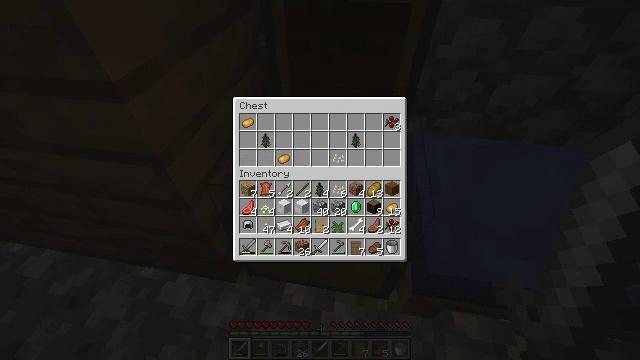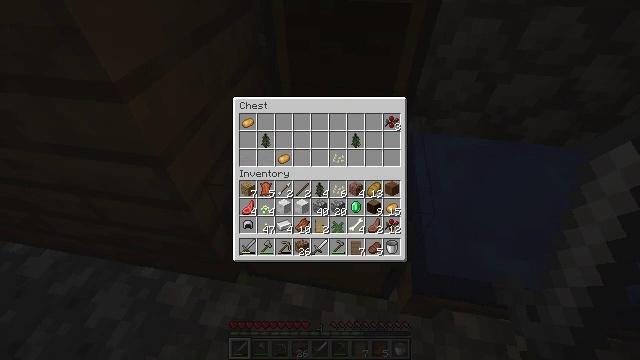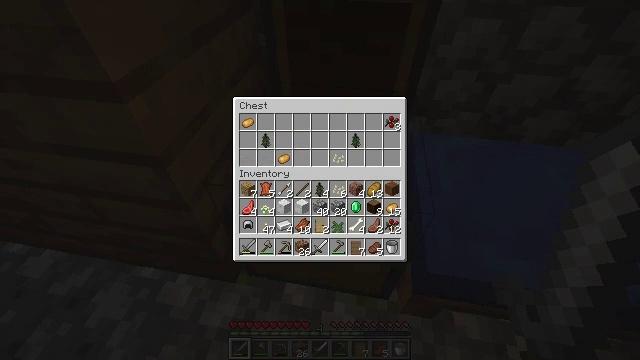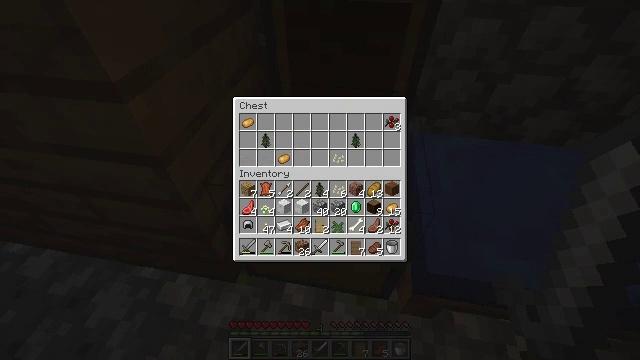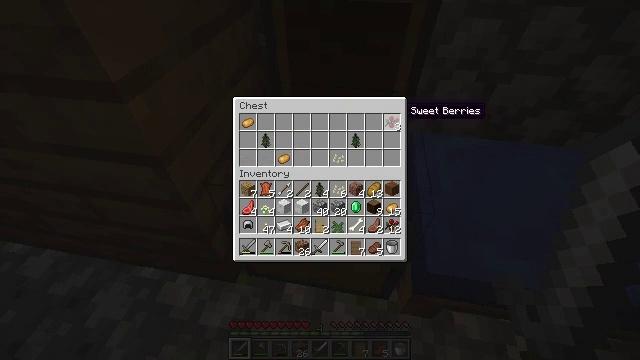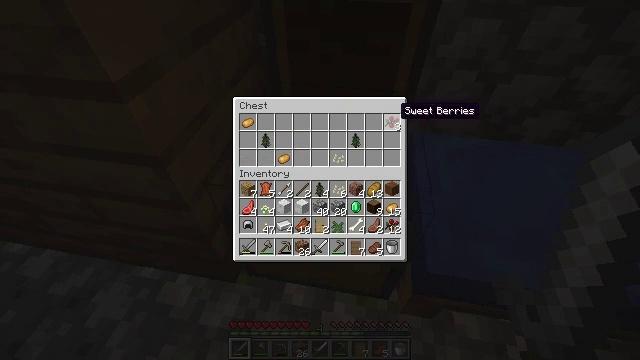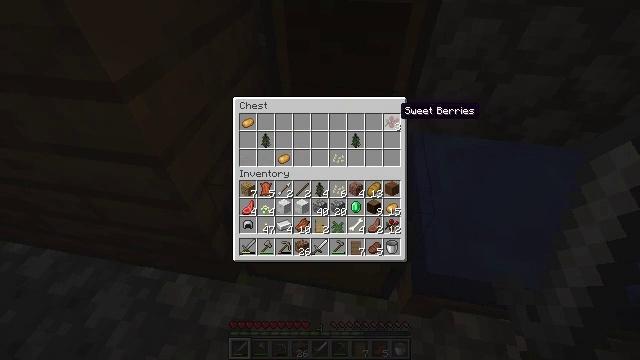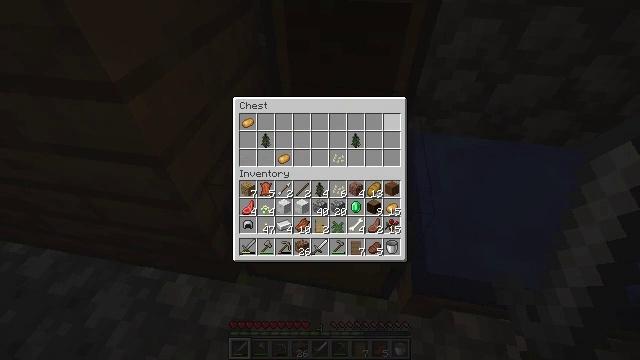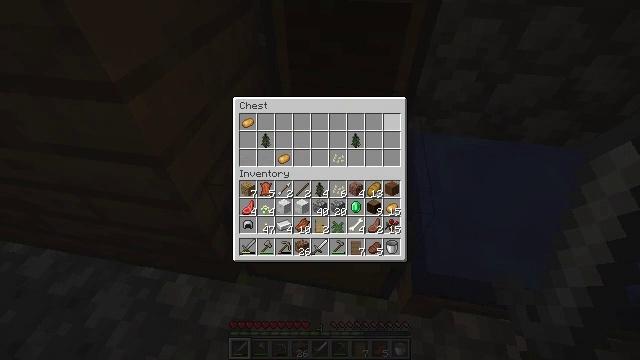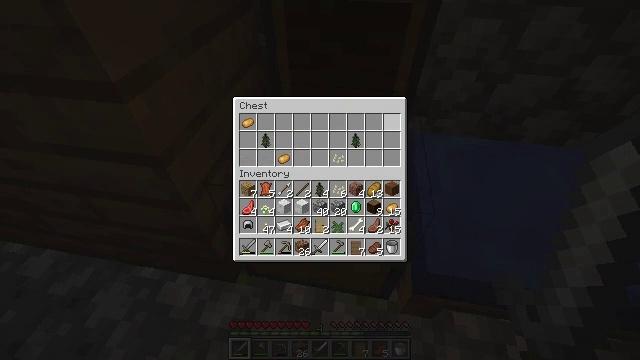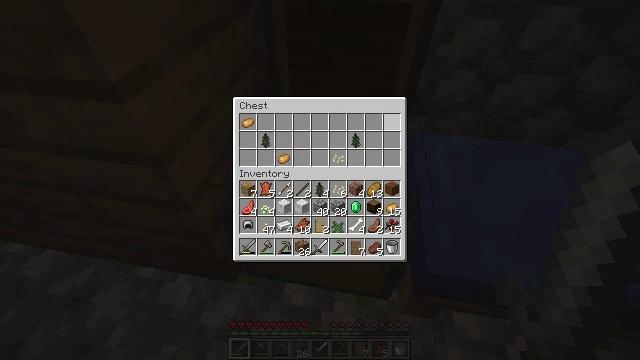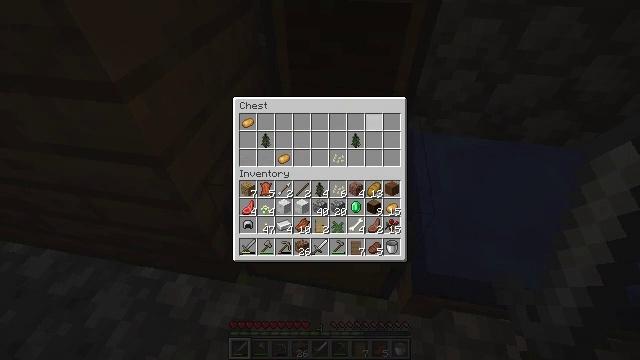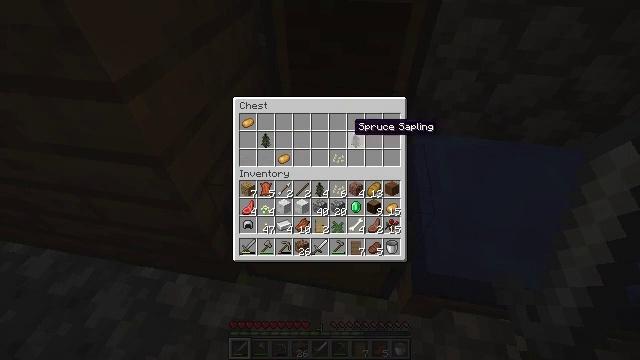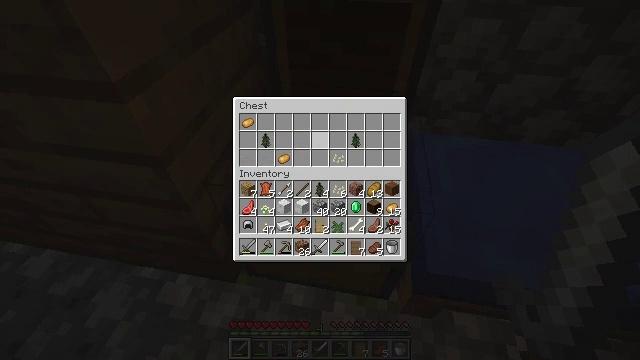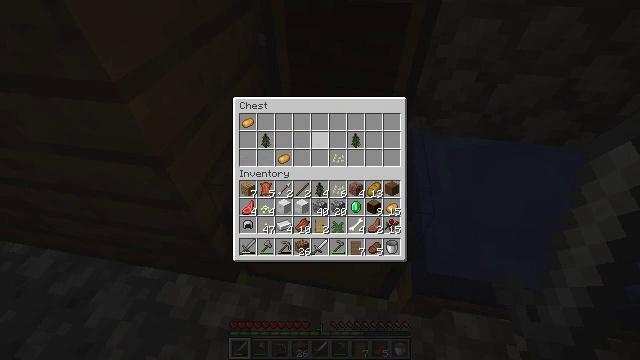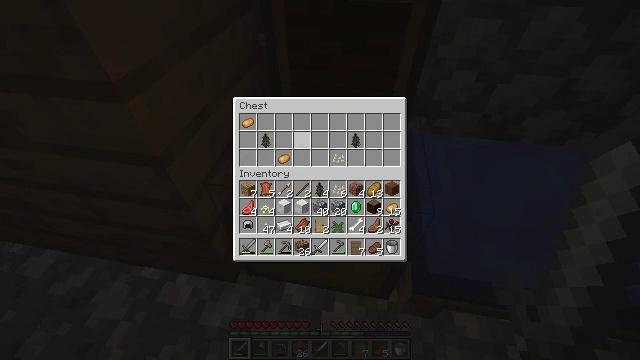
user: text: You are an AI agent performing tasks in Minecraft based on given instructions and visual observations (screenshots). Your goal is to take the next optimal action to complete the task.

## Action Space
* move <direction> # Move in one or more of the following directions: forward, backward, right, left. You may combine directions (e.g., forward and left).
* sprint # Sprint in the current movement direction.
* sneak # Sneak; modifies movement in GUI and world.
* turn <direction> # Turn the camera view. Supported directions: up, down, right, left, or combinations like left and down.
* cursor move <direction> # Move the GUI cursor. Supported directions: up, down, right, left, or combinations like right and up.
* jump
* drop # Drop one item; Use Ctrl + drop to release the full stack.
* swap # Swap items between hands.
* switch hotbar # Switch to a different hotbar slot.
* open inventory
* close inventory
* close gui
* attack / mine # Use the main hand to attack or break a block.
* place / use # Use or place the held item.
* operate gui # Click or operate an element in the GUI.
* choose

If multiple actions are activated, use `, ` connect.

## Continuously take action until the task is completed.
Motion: motion action
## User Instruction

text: Reclaim the spruce door from a structure.
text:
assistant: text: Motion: sneak
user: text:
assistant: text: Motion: sneak
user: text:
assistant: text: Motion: sneak
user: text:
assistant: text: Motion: sneak
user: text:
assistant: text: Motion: sneak
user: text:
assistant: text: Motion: sneak
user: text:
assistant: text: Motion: sneak, operate gui
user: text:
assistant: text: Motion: sneak, operate gui
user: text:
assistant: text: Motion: sneak
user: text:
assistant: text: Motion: sneak
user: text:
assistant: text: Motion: sneak, cursor move left
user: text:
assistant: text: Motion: sneak, cursor move left and down
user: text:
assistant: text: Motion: sneak, cursor move left and down
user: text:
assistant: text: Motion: sneak, cursor move left
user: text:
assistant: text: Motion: sneak
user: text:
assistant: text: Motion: sneak
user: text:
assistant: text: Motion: sneak, cursor move left
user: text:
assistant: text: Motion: sneak
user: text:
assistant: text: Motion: sneak
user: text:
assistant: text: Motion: sneak
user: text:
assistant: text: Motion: sneak
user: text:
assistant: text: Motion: sneak, operate gui
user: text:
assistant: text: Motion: sneak, operate gui
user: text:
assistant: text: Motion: sneak, operate gui
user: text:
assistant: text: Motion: sneak
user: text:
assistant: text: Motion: sneak, cursor move left and up
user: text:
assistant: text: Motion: sneak, cursor move left and up
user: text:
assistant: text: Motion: sneak
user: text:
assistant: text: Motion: sneak, cursor move up
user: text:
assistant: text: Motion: sneak